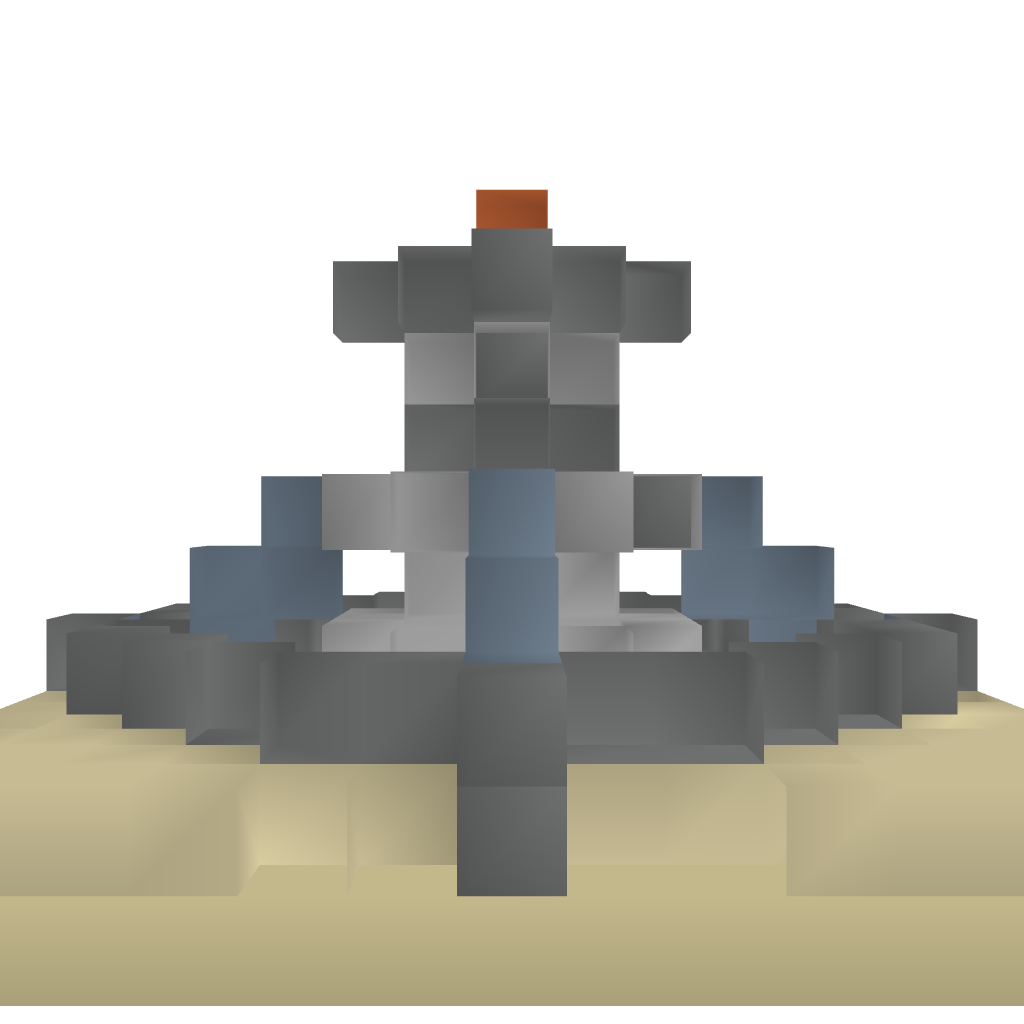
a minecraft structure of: Cactus Fountain